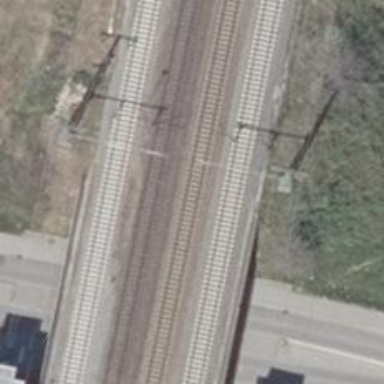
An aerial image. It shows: Railway bridge with electrified contact lines.